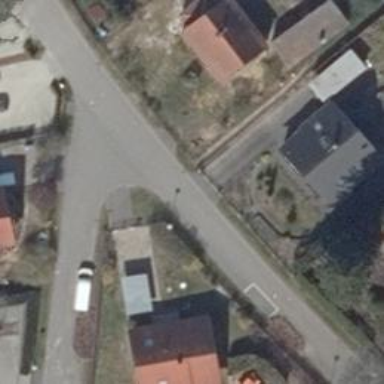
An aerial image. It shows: Driveway.